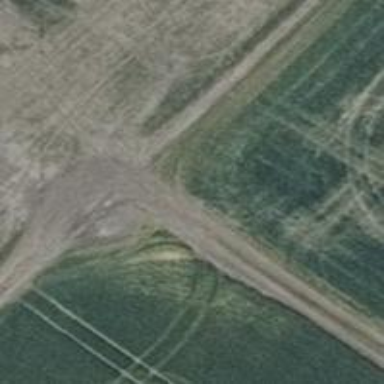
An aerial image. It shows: Track road with grade4 tracktype.